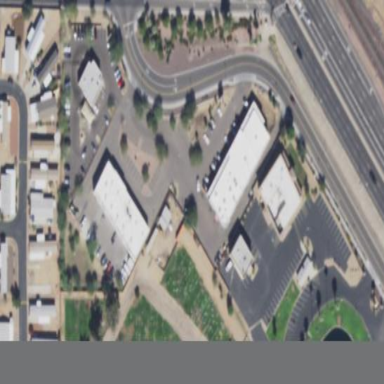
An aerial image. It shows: Retail area.